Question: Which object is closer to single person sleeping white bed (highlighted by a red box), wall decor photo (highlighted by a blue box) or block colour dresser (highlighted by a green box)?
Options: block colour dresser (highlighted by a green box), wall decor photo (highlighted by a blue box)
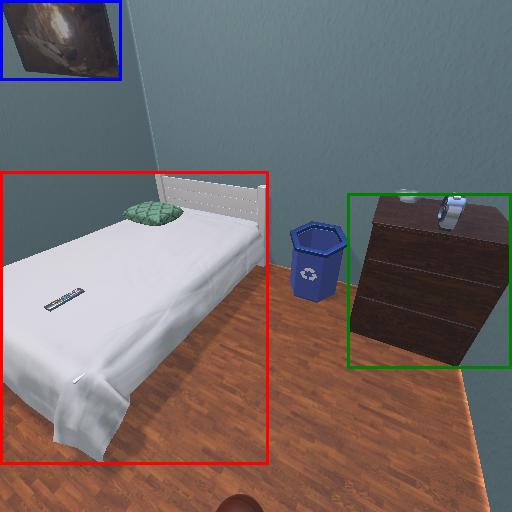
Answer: block colour dresser (highlighted by a green box)